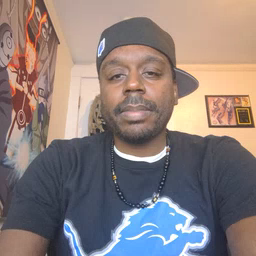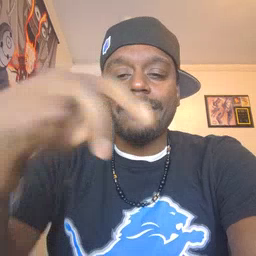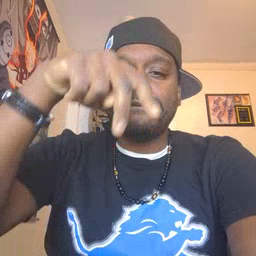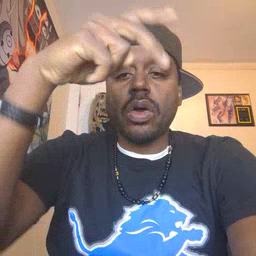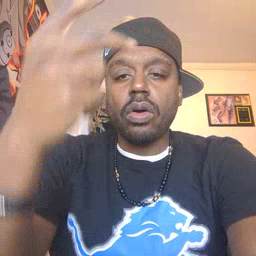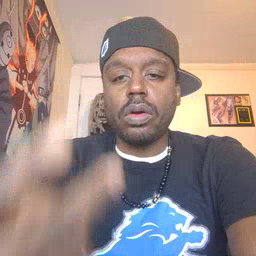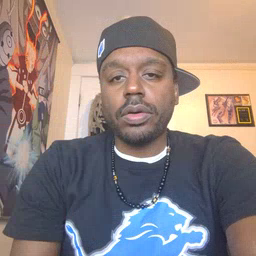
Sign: fall